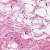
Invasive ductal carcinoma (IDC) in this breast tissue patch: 0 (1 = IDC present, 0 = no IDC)